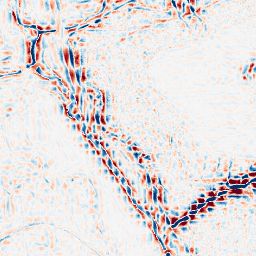
Category: wavelet
Decomposition family: wavelet_reverse_biorthogonal
Decomposition parameters: wavelet: rbio5.5
level: 3
Upsampling method: quintic
Upsampling parameters: scale: 4
Upsampling scale: 4